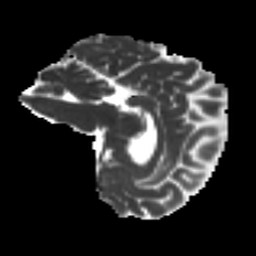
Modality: MD
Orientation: sagittal
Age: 22
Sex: female
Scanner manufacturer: ge
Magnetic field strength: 3 T
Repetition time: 7.8 s
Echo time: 0.0606 s